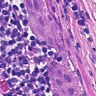
Metastatic tissue present: yes